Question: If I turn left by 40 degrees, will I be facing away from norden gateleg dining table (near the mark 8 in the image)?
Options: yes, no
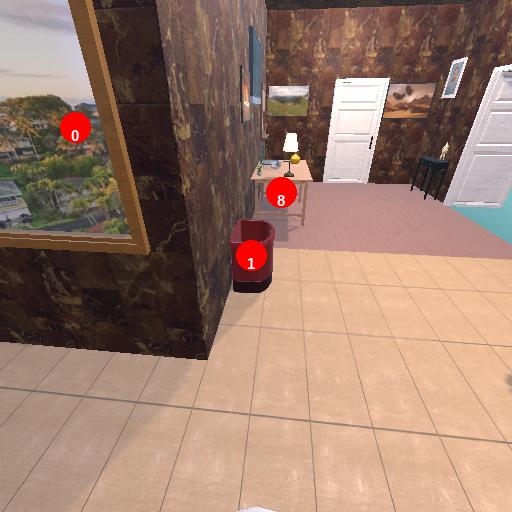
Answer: yes